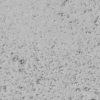
Label: not_dusty